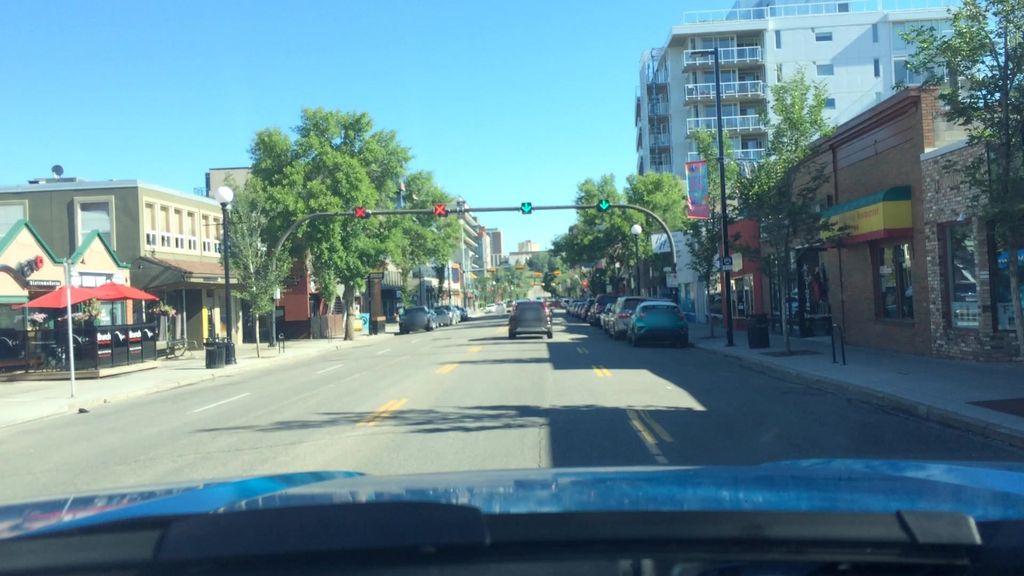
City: calgary